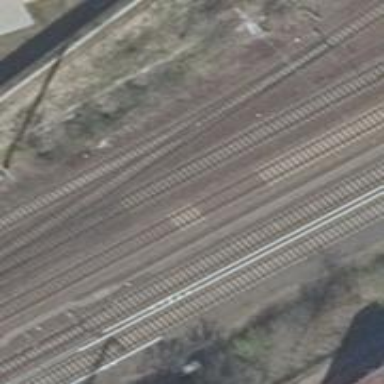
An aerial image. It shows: Railway track with contact lines for electrification.